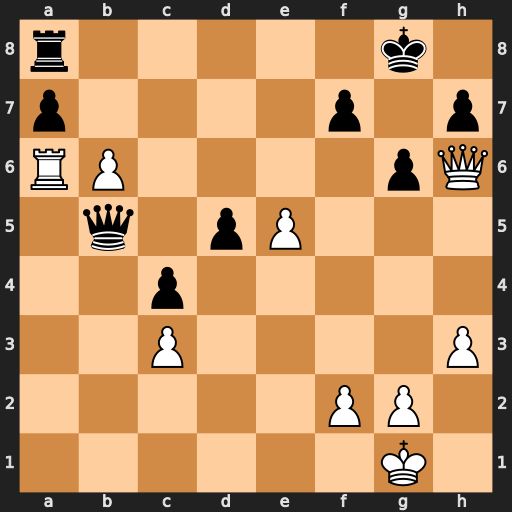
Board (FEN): r5k1/p4p1p/RP4pQ/1q1pP3/2p5/2P4P/5PP1/6K1
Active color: w
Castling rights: -
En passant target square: -
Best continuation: Rxa7 Rxa7 bxa7 Qa5 Qe3